Question: I have a data frame in wide format that I want to transform to long format (melting) so I can process it. The problem is that the "P" columns have different names and the new data frame needs a new "Channel" column so that no information from the header is lost. Please see image below for a pictorial.
Here is the data frame:
'''
df <- read.table(text=
"ID T P.1 P.2 P.3
1 24.3 10.2 5.5 2.1
2 23.4 10.4 5.7 2.8
3 22.1 10.5 5.9 3.1
4 19.9 10.2 5.2 2.4
", header=T)
'''

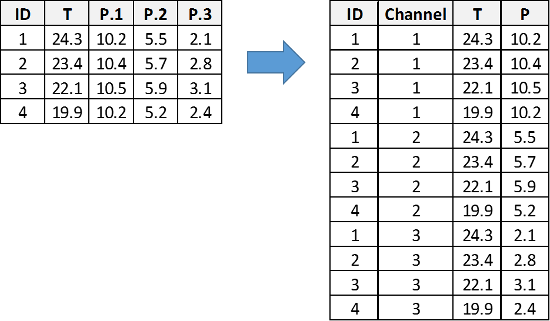
Answer: This is a fairly straightforward "wide" to "long" problem. Here are three approaches:
### With "reshape2"
'''
library(reshape2)
melt(df, id.vars = c("ID", "T"), variable.name = "Channel", value.name = "P")
# ID T Channel P
# 1 1 24.3 P.1 10.2
# 2 2 23.4 P.1 10.4
# 3 3 22.1 P.1 10.5
# 4 4 19.9 P.1 10.2
# 5 1 24.3 P.2 5.5
# 6 2 23.4 P.2 5.7
# 7 3 22.1 P.2 5.9
# 8 4 19.9 P.2 5.2
# 9 1 24.3 P.3 2.1
# 10 2 23.4 P.3 2.8
# 11 3 22.1 P.3 3.1
# 12 4 19.9 P.3 2.4
'''
### With base R's reshape
'''
reshape(df, direction = "long",
idvar = c("ID", "T"),
timevar = "Channel",
varying = 3:ncol(df))
# ID T Channel P
# 1.24.3.1 1 24.3 1 10.2
# 2.23.4.1 2 23.4 1 10.4
# 3.22.1.1 3 22.1 1 10.5
# 4.19.9.1 4 19.9 1 10.2
# 1.24.3.2 1 24.3 2 5.5
# 2.23.4.2 2 23.4 2 5.7
# 3.22.1.2 3 22.1 2 5.9
# 4.19.9.2 4 19.9 2 5.2
# 1.24.3.3 1 24.3 3 2.1
# 2.23.4.3 2 23.4 3 2.8
# 3.22.1.3 3 22.1 3 3.1
# 4.19.9.3 4 19.9 3 2.4
'''
### With "tidyr" + "dplyr"
'''
library(dplyr)
library(tidyr)
df %>%
gather(Channel, P, P.1:P.3) %>%
mutate(Channel = gsub("P.", "", Channel))
# ID T Channel P
# 1 1 24.3 1 10.2
# 2 2 23.4 1 10.4
# 3 3 22.1 1 10.5
# 4 4 19.9 1 10.2
# 5 1 24.3 2 5.5
# 6 2 23.4 2 5.7
# 7 3 22.1 2 5.9
# 8 4 19.9 2 5.2
# 9 1 24.3 3 2.1
# 10 2 23.4 3 2.8
# 11 3 22.1 3 3.1
# 12 4 19.9 3 2.4
'''